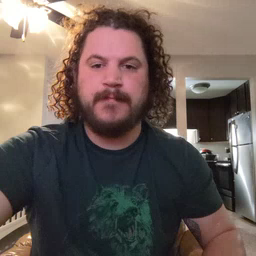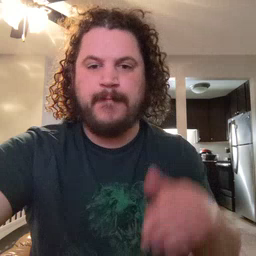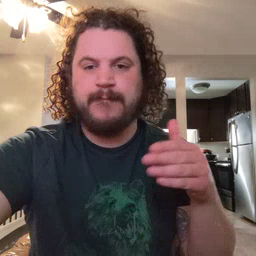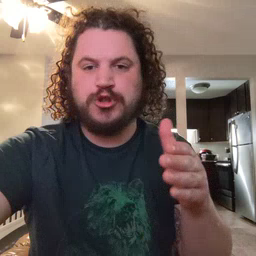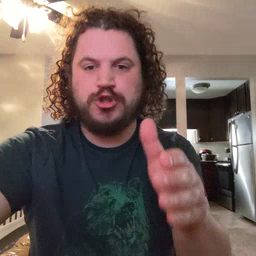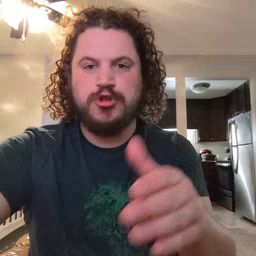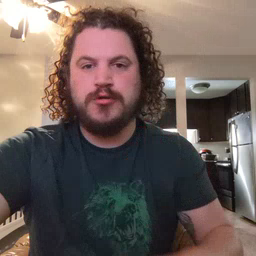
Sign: fish